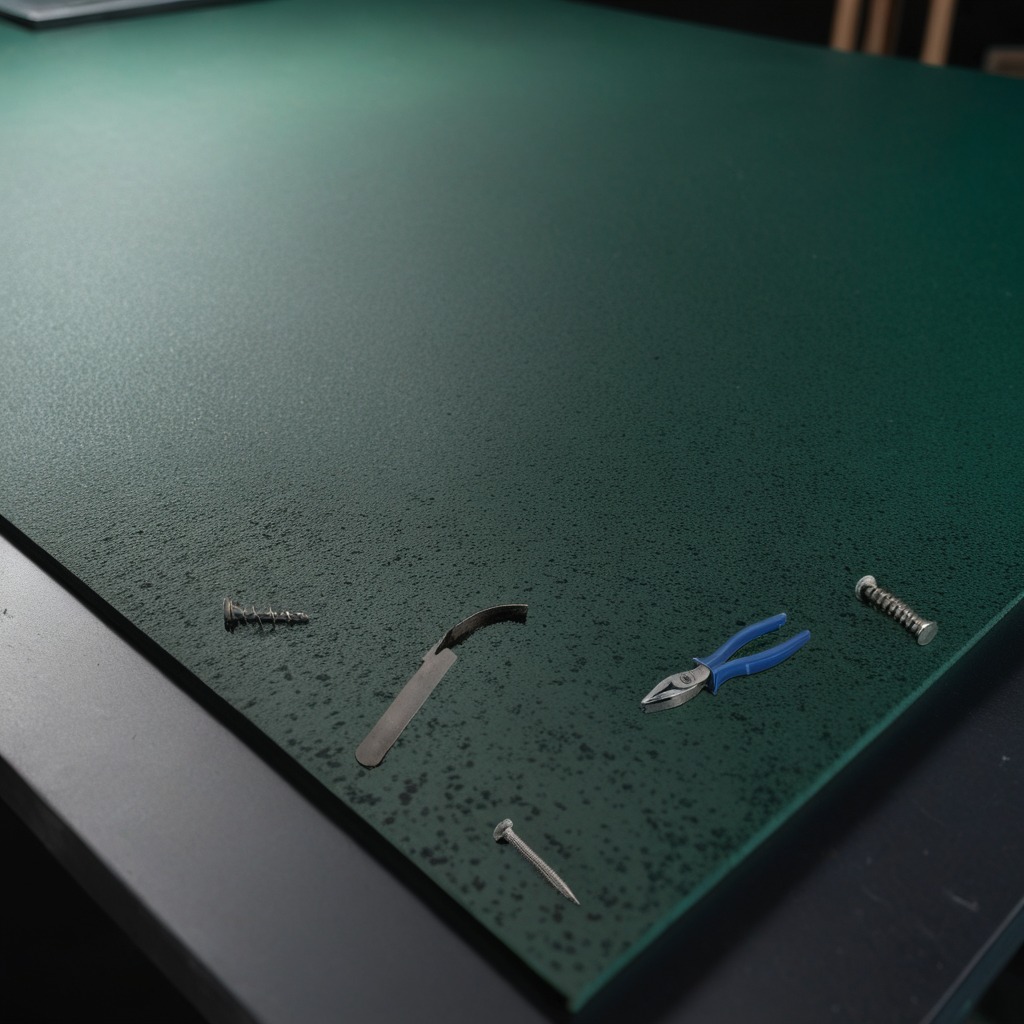
A metal machine screw, an iron nail, pliers, a coiled metal spring, and a handheld metal saw are lying on the clean granite tabletop.